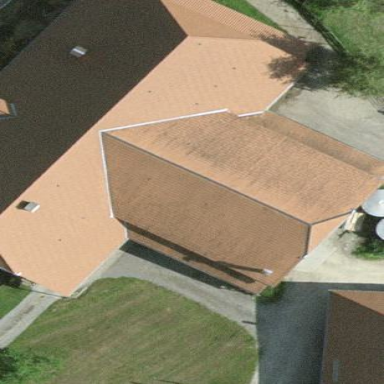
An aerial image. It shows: Farm building.